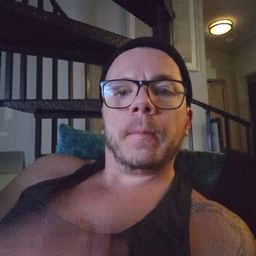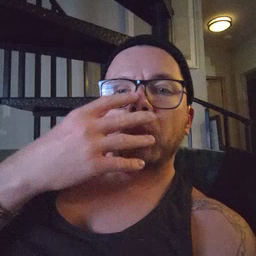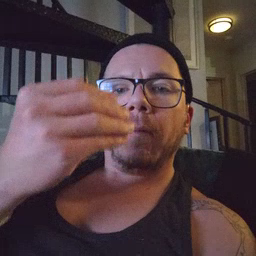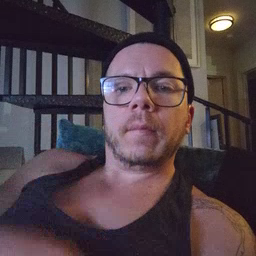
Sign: wolf